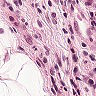
Metastatic tissue present: yes